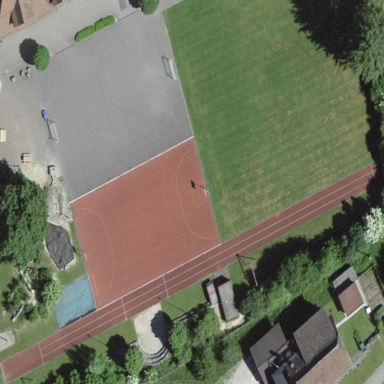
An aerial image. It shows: Multi-sport pitch for leisure and various sports activities.